Field crop: maize
Growth stage: 2
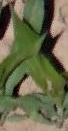
Species: maize